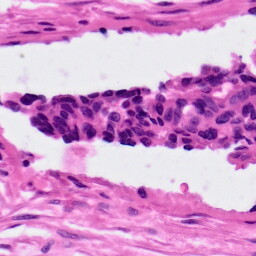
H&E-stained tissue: Ovarian